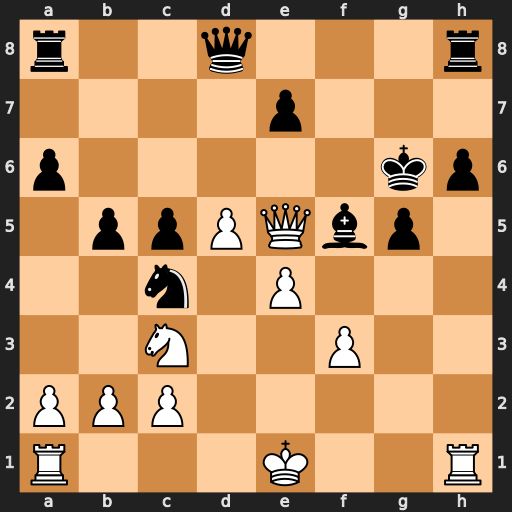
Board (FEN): r2q3r/4p3/p5kp/1ppPQbp1/2n1P3/2N2P2/PPP5/R3K2R
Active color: w
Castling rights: KQ
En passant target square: -
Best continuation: exf5+ Kf7 Qe6+